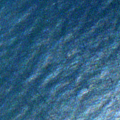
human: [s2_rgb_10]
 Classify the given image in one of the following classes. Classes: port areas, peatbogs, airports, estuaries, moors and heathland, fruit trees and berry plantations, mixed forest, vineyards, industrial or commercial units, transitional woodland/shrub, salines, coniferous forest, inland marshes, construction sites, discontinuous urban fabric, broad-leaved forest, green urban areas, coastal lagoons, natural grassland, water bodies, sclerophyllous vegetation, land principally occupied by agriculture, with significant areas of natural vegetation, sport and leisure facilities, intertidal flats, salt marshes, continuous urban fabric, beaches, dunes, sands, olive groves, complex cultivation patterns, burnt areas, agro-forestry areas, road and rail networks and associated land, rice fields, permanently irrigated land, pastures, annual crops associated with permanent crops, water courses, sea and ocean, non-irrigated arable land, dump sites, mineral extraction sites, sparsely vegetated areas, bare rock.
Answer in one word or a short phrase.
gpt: sea and ocean